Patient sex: M
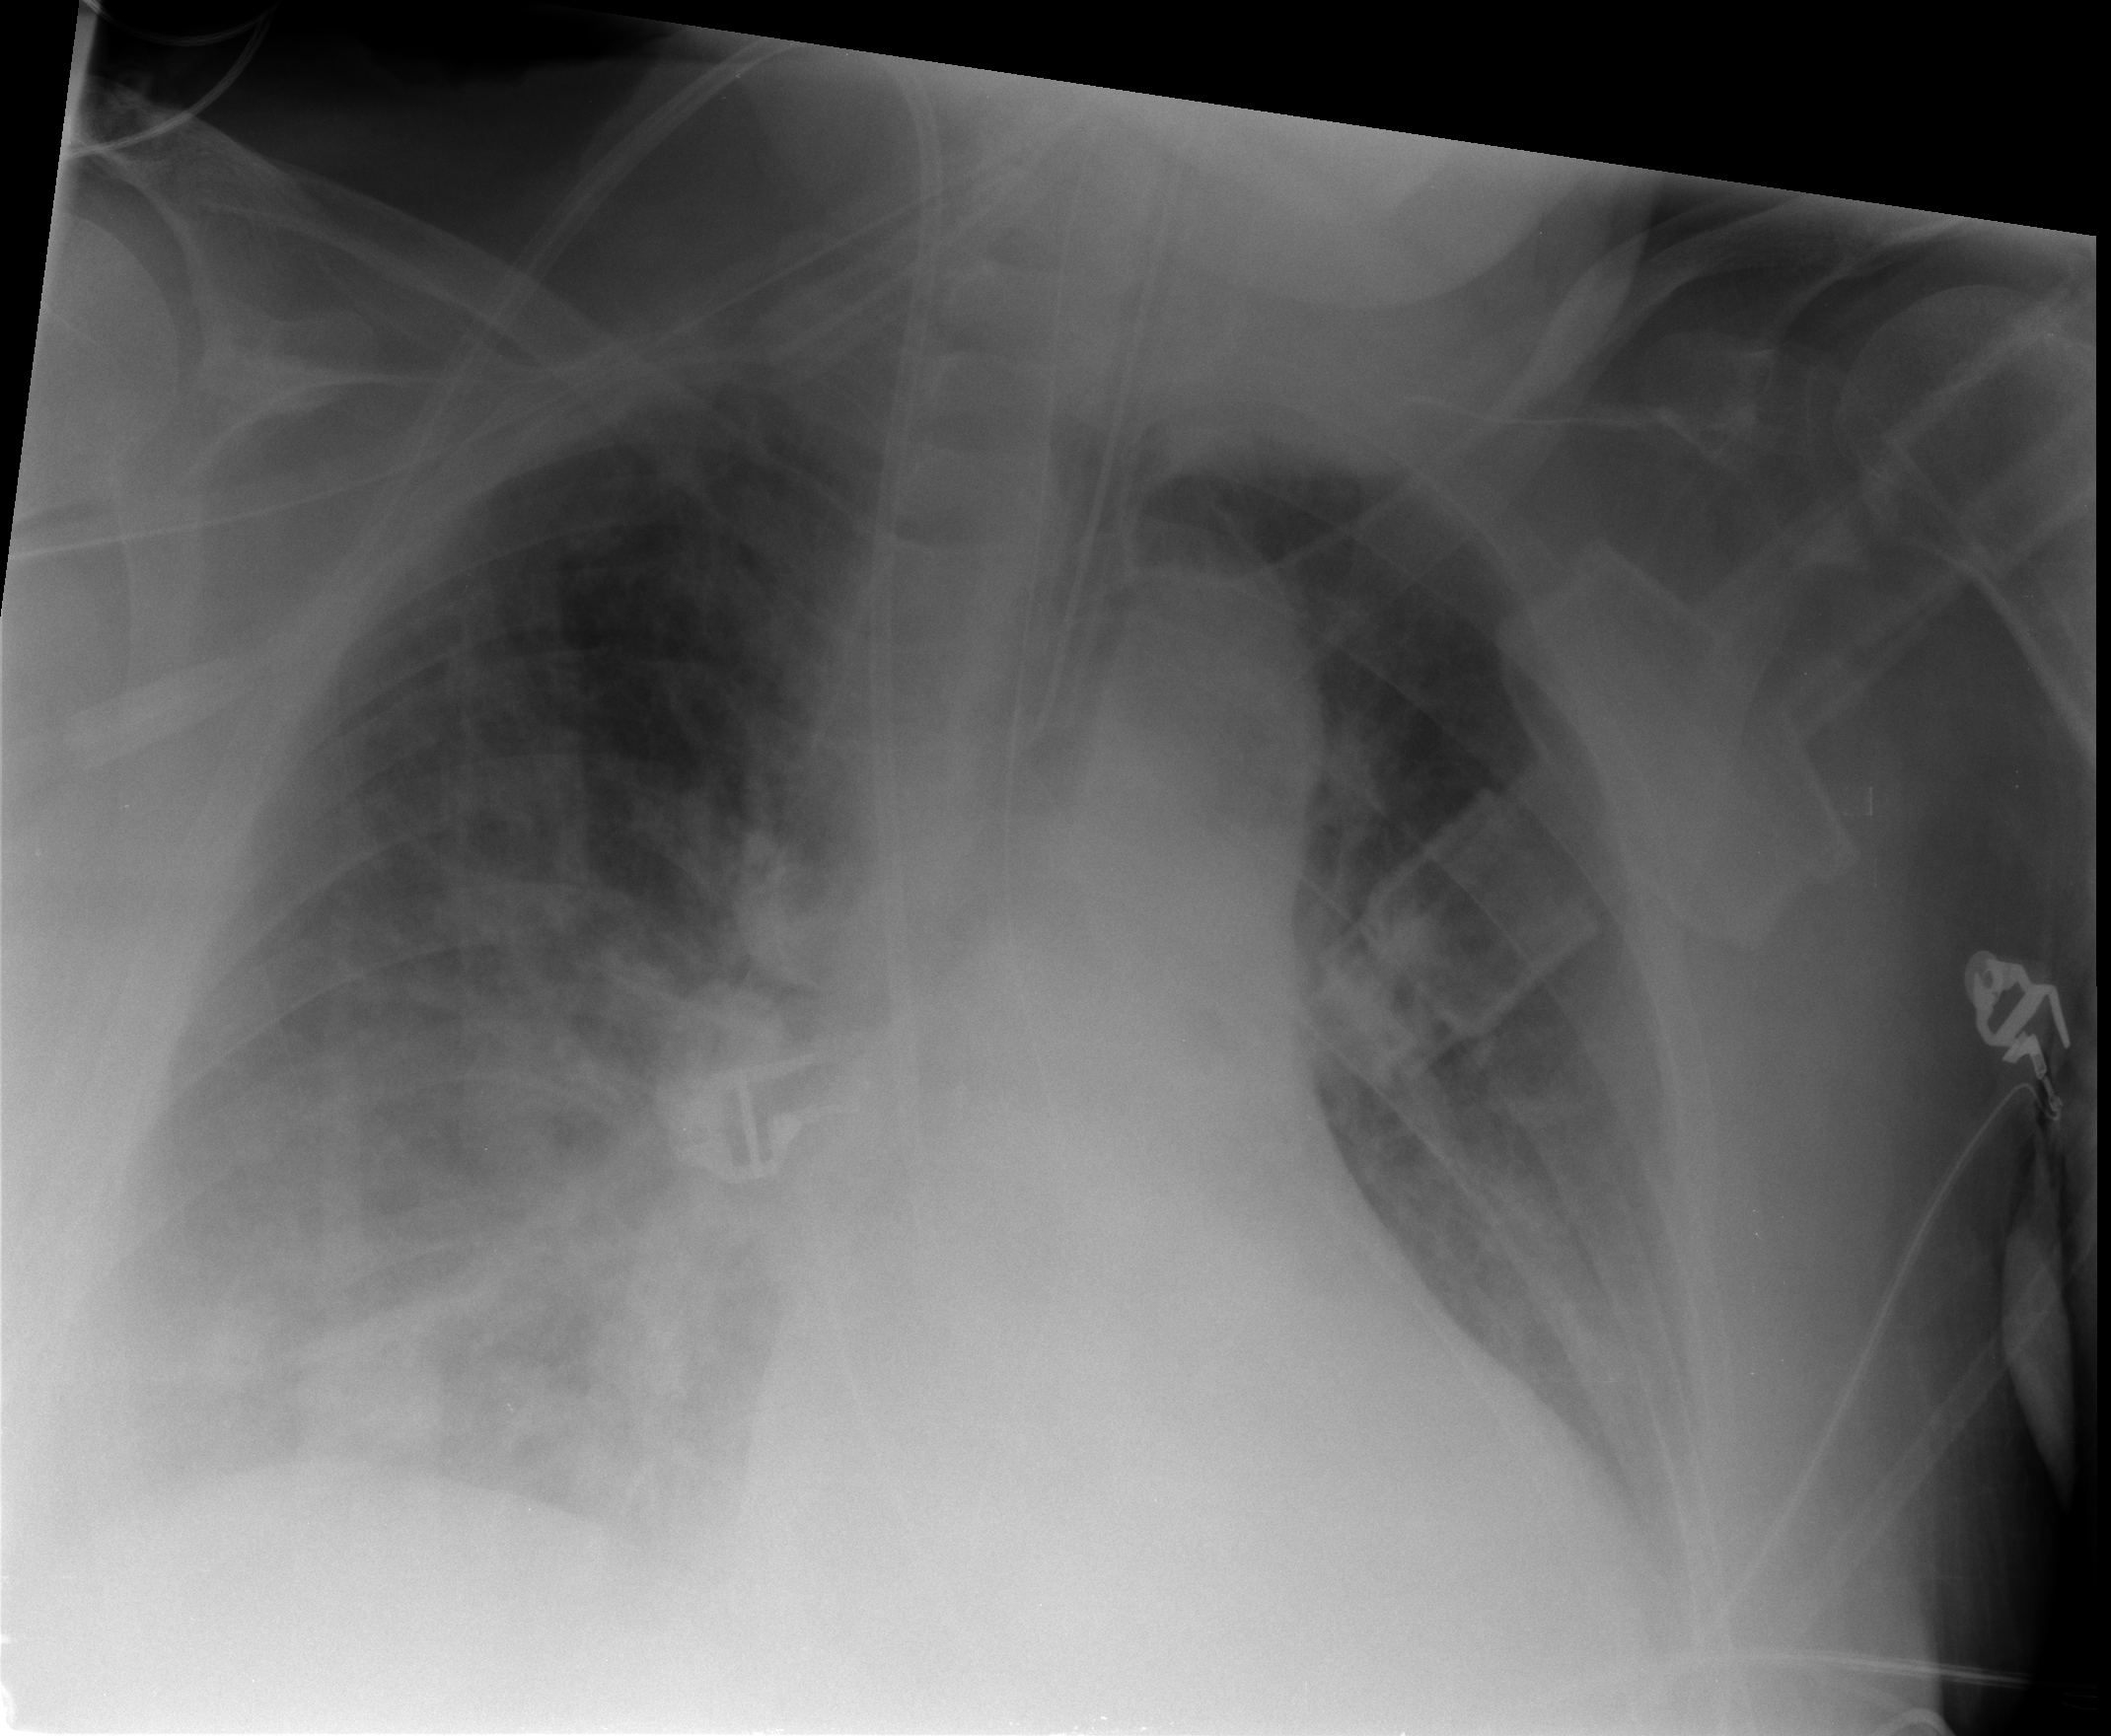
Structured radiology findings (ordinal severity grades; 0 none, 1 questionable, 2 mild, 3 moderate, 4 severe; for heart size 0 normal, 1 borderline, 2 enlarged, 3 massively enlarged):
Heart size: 2
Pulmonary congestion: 1
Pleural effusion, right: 2
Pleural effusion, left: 0
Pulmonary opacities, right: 0
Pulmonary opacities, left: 0
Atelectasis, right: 2
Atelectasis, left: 2